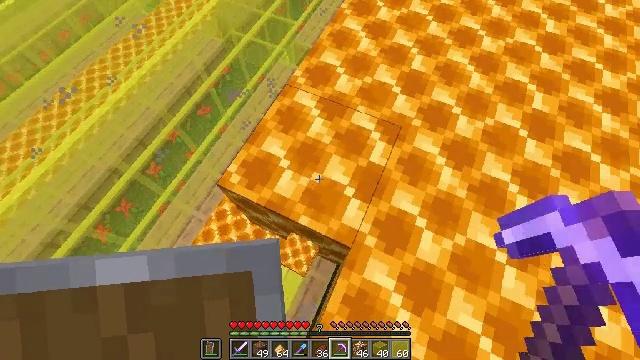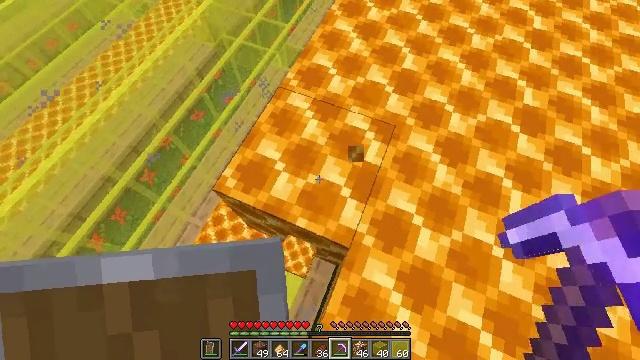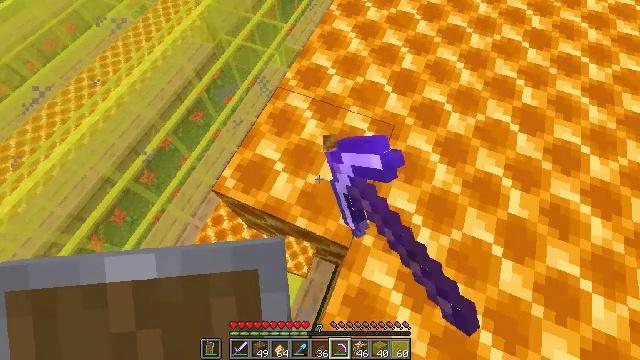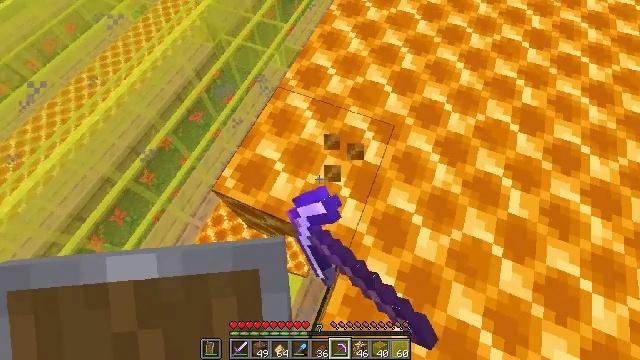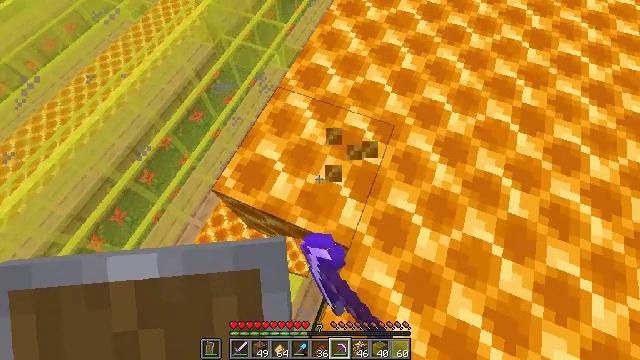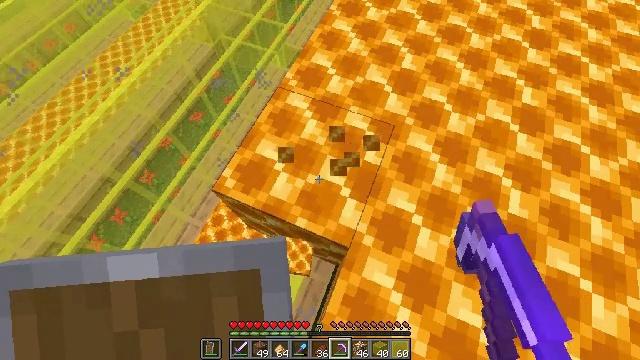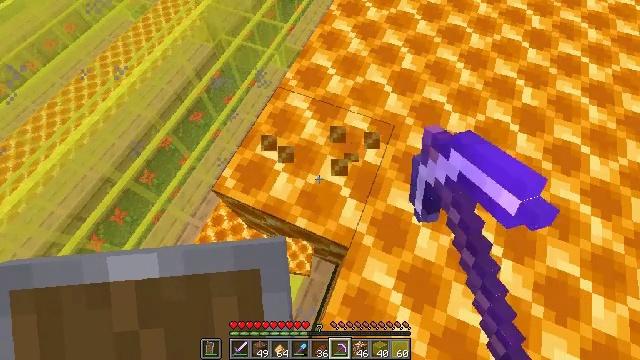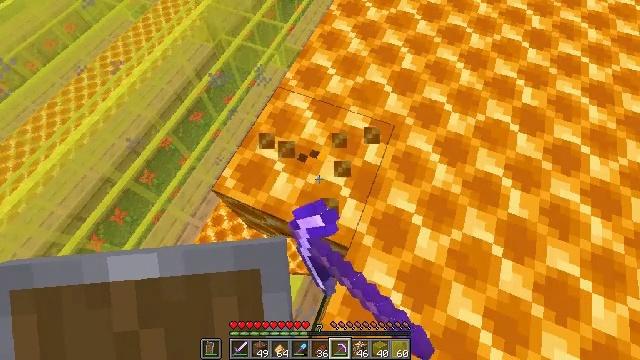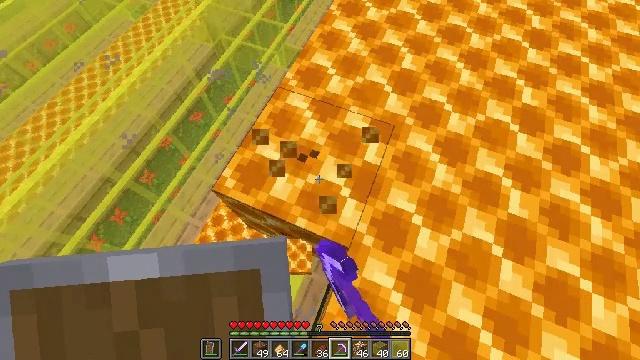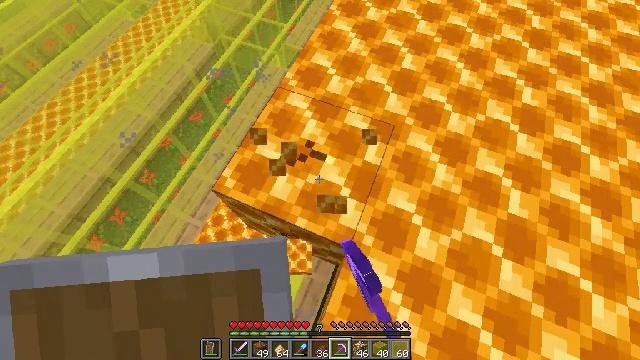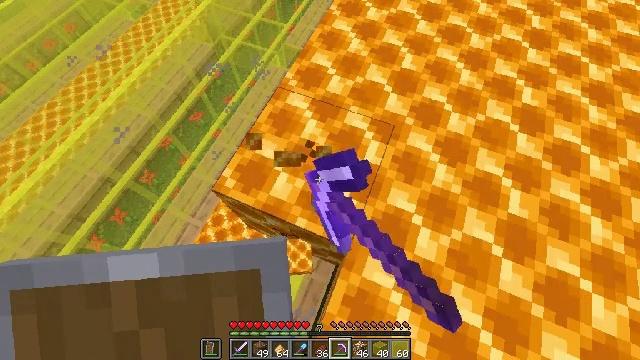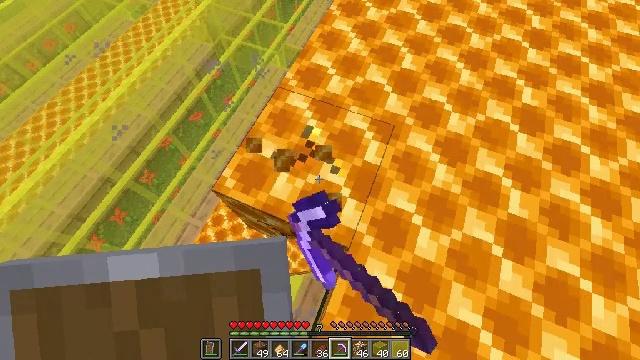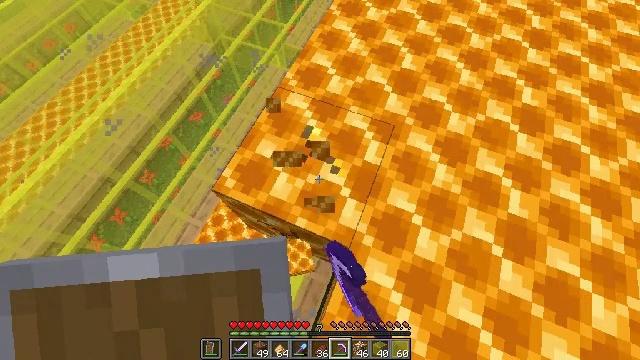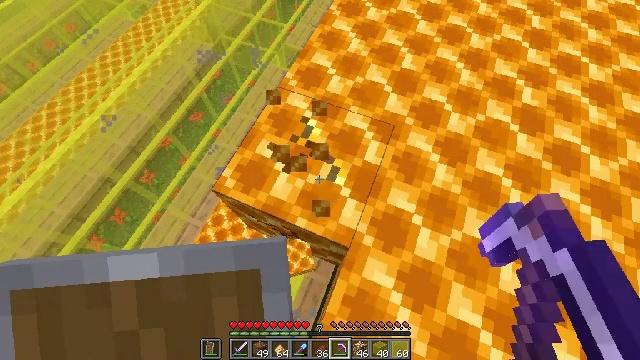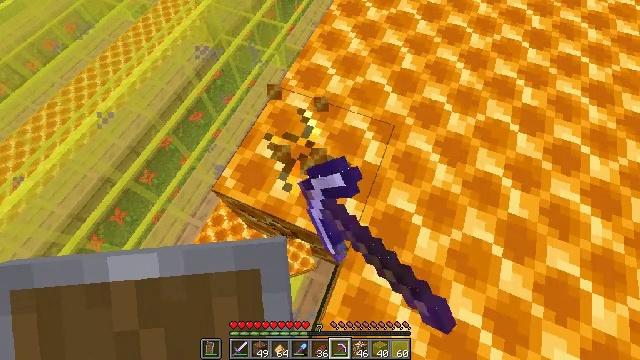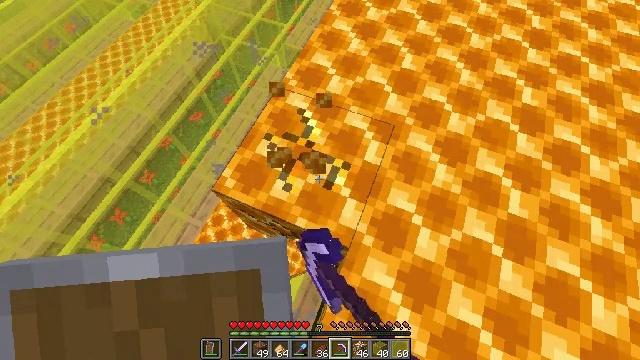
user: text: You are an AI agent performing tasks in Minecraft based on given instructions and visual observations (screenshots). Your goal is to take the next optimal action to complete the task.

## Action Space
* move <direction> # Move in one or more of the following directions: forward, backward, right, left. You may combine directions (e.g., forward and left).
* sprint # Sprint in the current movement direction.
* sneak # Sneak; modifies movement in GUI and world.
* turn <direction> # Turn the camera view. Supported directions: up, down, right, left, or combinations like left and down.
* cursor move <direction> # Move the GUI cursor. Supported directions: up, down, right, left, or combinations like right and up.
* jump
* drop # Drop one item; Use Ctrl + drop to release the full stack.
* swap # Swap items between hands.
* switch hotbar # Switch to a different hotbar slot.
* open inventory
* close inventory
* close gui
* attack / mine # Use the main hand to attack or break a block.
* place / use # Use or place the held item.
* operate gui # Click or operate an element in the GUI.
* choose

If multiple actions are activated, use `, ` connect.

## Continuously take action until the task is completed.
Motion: motion action
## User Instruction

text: Gather the honeycomb block from a beehive structure.
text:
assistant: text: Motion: turn right, attack / mine
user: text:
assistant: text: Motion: attack / mine
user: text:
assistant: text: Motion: attack / mine
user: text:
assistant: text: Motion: attack / mine
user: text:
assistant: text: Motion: attack / mine
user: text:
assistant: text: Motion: attack / mine
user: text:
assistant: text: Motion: attack / mine
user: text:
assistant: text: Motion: attack / mine
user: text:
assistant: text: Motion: attack / mine
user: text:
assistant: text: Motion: attack / mine
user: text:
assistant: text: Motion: attack / mine
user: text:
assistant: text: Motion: attack / mine
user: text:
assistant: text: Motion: attack / mine
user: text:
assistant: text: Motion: attack / mine
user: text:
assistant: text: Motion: attack / mine
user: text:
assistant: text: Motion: attack / mine
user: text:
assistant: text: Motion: attack / mine
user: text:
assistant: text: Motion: attack / mine
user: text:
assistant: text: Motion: attack / mine
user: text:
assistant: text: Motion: attack / mine
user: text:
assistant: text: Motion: attack / mine
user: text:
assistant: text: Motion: attack / mine
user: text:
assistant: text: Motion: attack / mine
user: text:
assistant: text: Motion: attack / mine
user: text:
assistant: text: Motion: attack / mine
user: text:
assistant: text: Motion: attack / mine
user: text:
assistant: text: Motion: attack / mine
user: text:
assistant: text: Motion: attack / mine